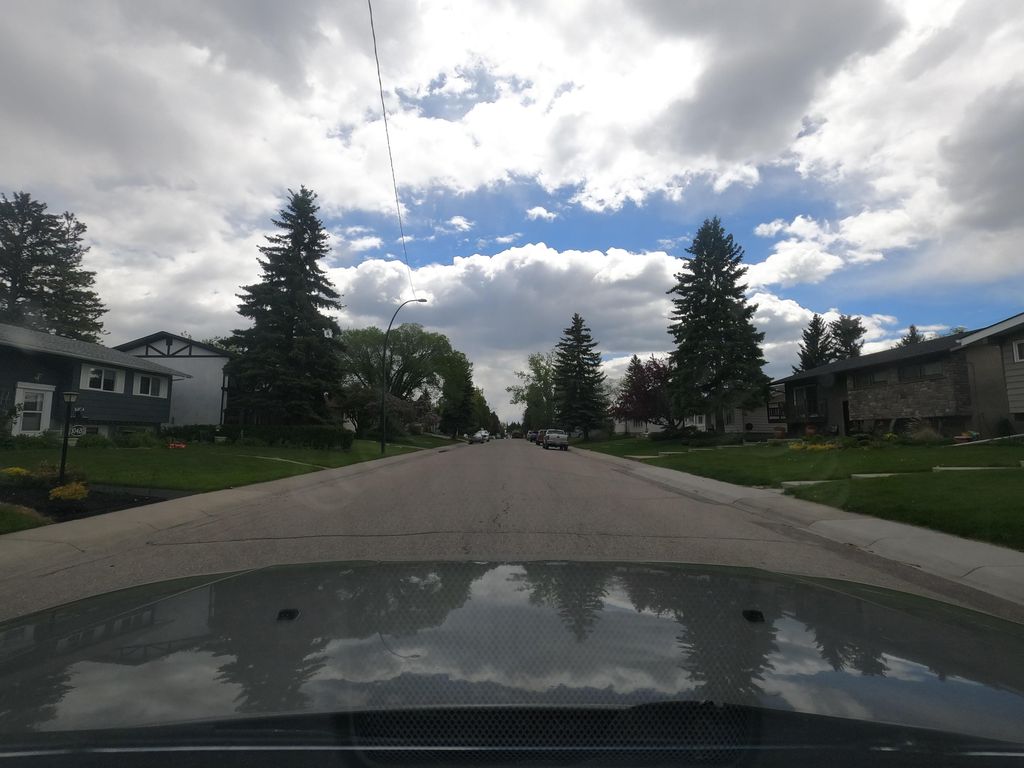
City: calgary